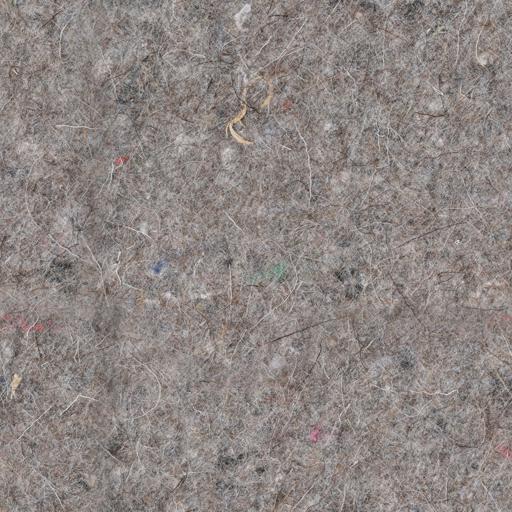
Tags: fabric grey rough